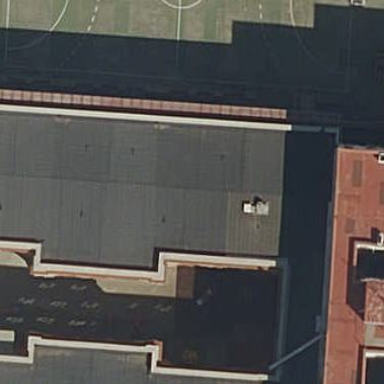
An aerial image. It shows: School.